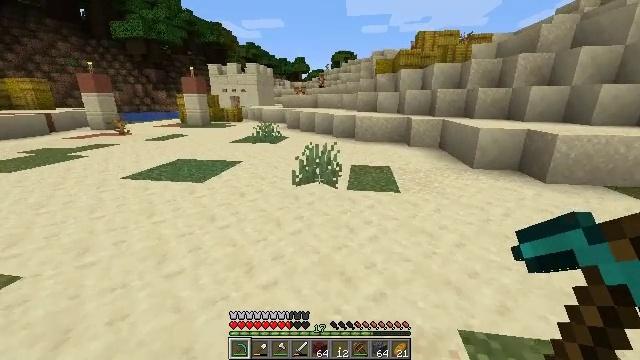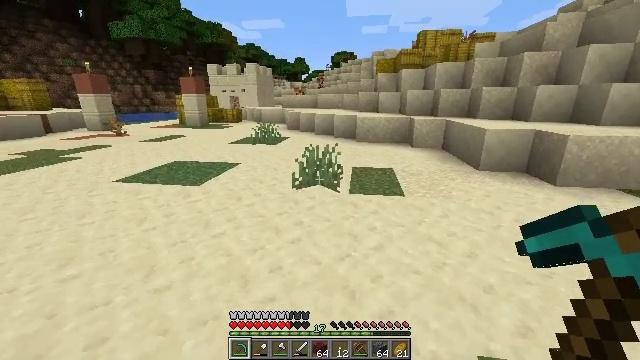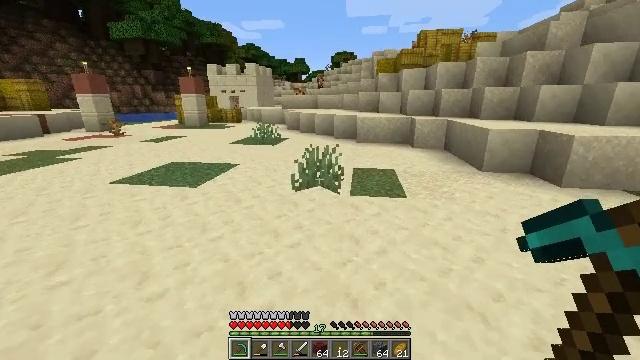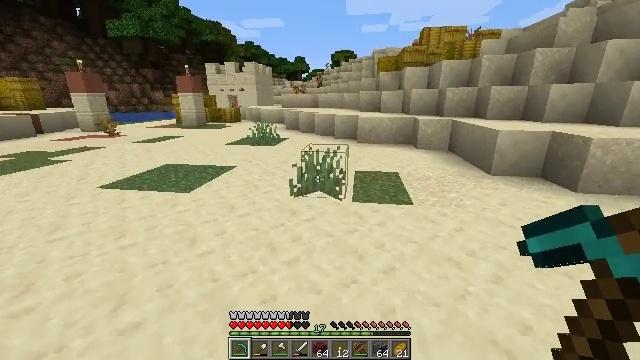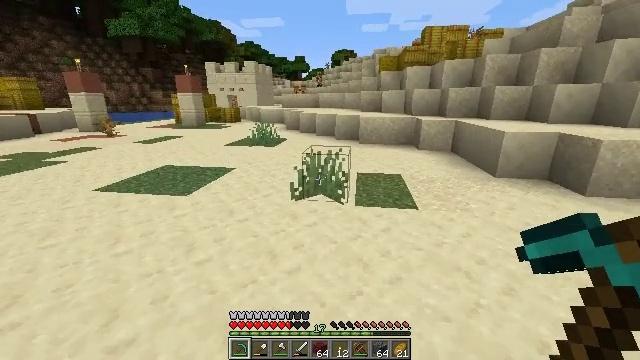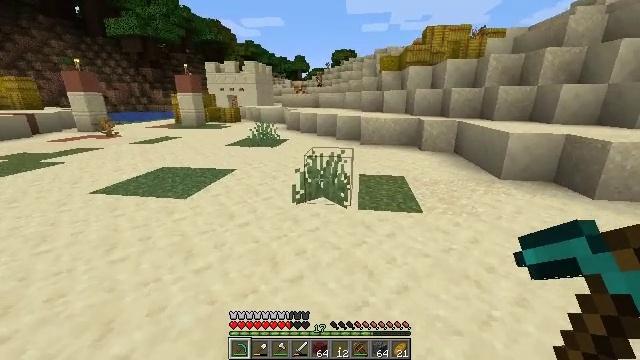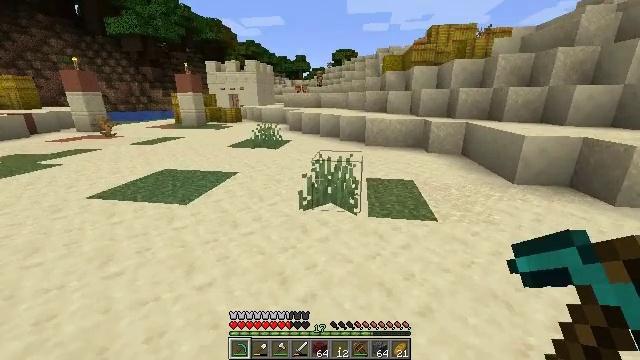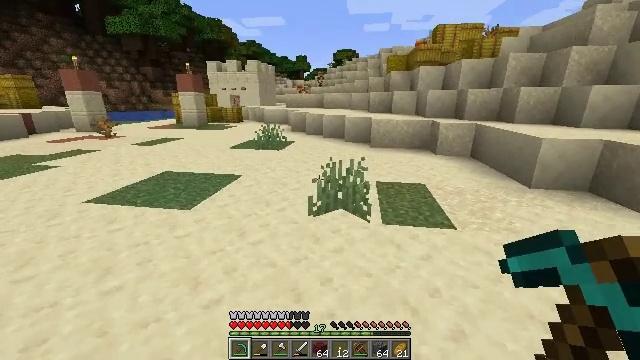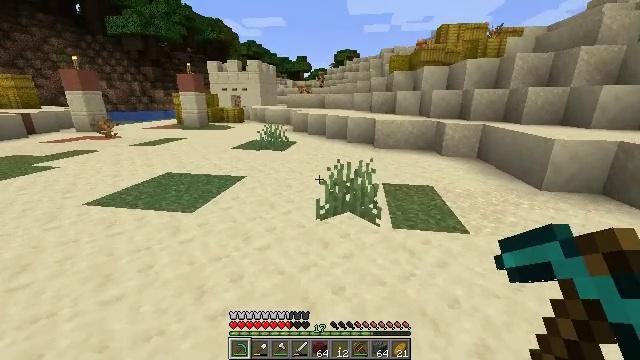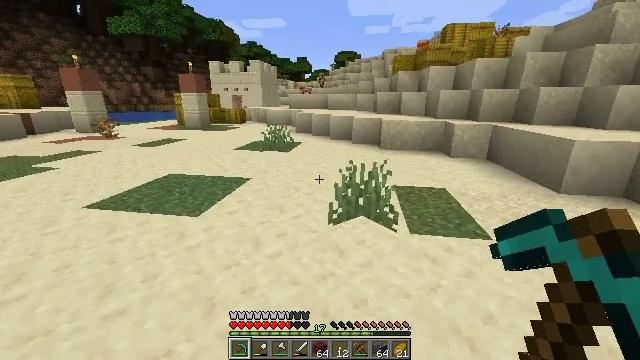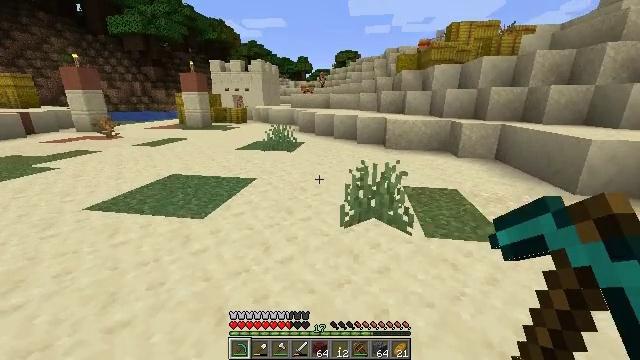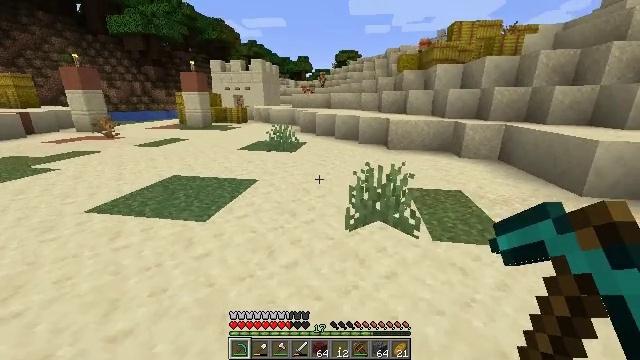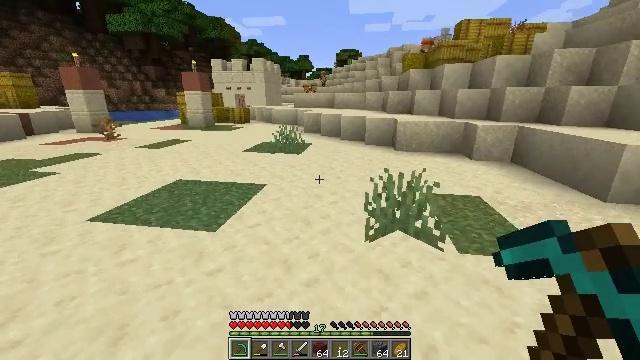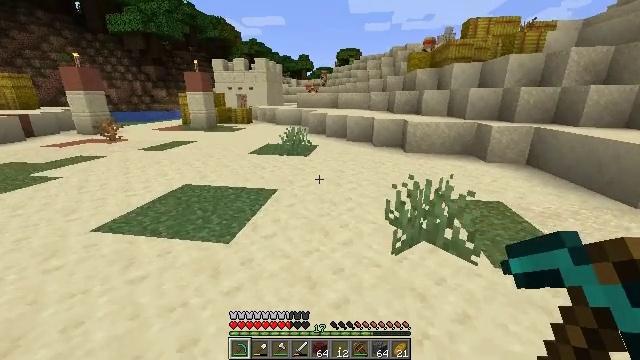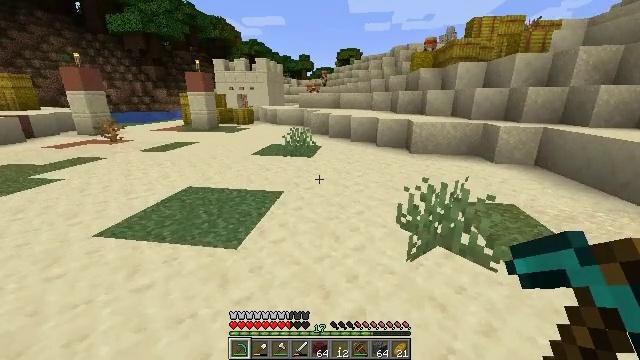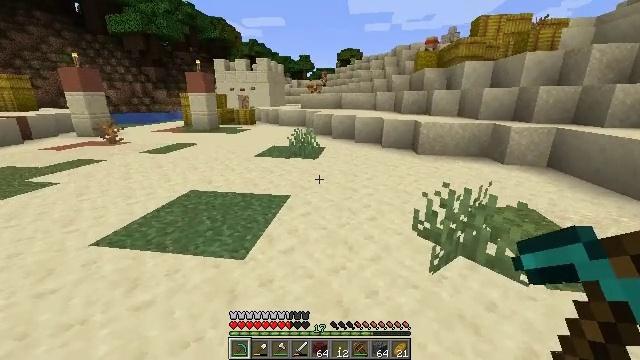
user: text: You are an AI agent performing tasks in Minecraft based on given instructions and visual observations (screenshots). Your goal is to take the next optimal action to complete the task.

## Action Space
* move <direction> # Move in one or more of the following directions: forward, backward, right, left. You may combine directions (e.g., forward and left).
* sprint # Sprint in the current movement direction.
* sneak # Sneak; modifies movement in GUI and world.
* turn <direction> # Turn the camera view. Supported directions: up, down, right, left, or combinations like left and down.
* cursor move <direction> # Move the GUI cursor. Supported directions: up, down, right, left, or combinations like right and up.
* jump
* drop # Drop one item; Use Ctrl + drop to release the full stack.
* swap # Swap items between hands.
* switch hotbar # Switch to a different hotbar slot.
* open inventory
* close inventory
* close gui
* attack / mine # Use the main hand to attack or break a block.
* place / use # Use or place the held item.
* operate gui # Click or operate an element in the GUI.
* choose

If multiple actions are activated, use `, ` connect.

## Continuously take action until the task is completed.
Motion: motion action
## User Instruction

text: Gather the white glazed terracotta from a structure.
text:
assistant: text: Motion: move forward
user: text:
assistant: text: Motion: move forward
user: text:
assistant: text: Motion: move forward
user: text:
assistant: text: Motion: move forward and move left
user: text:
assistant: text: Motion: move forward and move left
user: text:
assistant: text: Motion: move forward and move left
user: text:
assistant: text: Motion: move forward and move left
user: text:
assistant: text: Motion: move forward and move left
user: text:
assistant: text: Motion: move forward and move left
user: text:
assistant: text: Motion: move forward and move left
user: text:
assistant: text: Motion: move forward and move left
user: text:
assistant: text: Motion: move forward and move left
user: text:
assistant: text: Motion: move forward and move left
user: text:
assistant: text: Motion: move forward and move left
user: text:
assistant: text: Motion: move forward
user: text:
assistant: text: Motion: move forward
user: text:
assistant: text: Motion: move forward
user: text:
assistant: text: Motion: move forward
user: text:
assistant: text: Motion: move forward
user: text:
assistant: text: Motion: move forward
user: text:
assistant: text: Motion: move forward
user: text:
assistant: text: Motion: move forward
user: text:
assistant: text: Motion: move forward
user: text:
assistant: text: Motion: move forward
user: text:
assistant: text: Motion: move forward
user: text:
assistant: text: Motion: move forward
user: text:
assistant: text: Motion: move forward
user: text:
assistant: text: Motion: move forward
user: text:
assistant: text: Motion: move forward
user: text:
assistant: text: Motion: move forward